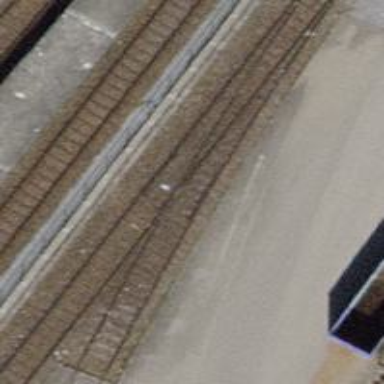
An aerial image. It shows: Single track railway in yard.